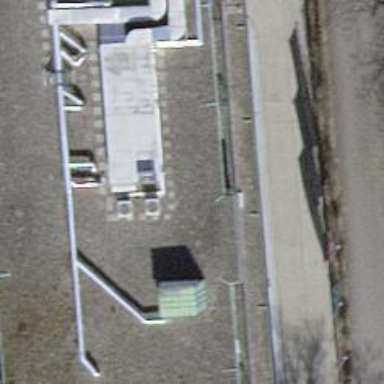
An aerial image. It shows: Building part with flat roof.